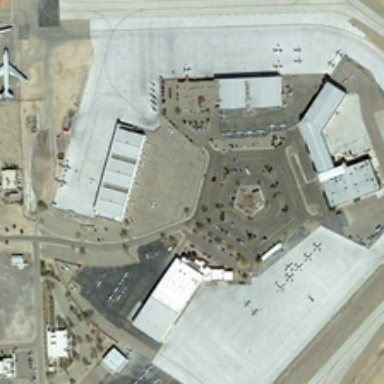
Many white planes were parked at the airport .